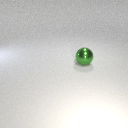
large green metal sphere